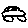
Label: car